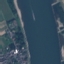
Land use / land cover class: River